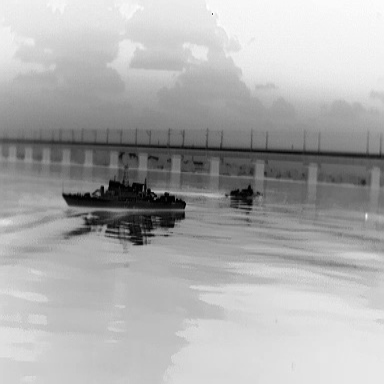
There are two objects shown in the infrared image, including a warship, and a canoe.